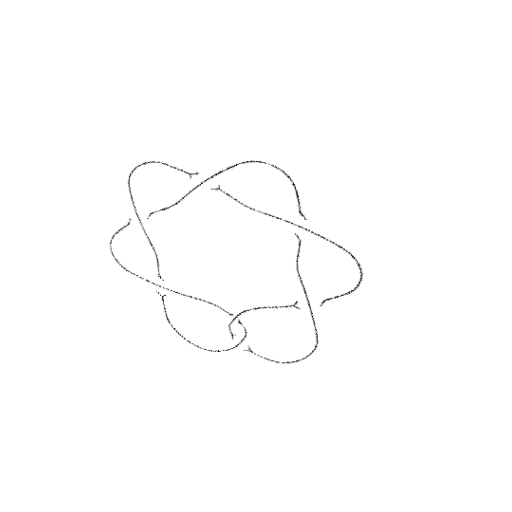
Crossing number: 7